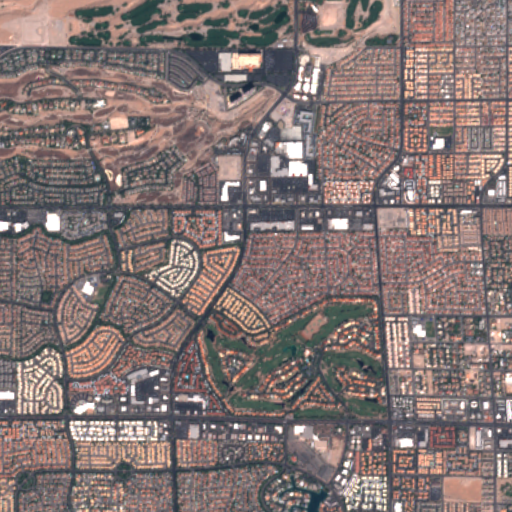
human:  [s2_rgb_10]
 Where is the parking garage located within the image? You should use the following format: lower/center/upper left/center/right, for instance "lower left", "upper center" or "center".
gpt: The parking garage is located in the upper center of the image.
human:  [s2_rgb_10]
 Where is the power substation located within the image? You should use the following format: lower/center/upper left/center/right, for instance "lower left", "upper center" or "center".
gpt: The power substation is located in the center right of the image.
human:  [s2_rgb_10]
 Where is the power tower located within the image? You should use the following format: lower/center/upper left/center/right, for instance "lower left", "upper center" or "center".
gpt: The power tower is located in the upper right of the image.
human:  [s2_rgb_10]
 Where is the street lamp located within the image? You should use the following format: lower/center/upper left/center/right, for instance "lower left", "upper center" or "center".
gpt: The street lamp is located in the upper of the image.
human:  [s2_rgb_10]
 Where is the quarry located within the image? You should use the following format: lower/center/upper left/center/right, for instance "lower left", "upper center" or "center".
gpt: There is no quarry in the image.